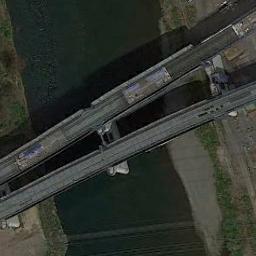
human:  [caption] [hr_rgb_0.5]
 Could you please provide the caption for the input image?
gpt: Two cross-triangular bridges connect the land on both sides of the turquoise water .

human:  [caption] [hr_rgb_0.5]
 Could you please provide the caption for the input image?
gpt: Two bridges are over the river .

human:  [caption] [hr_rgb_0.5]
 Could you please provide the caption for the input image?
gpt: Two bridges built on a dark green river and some plants on both sides of the river .

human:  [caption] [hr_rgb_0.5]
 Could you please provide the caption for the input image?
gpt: Both sides of the river are dense forests .

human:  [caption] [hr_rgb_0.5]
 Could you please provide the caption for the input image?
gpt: The two Bridges are over the river .